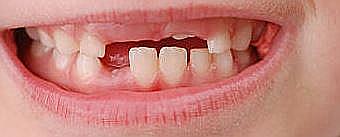
Condition: hypodontia